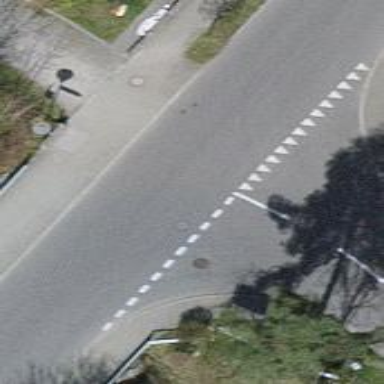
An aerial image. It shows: Road with "give way" sign.